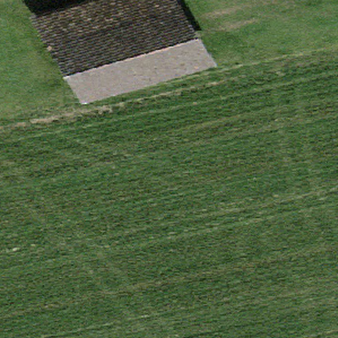
Label: other